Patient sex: M
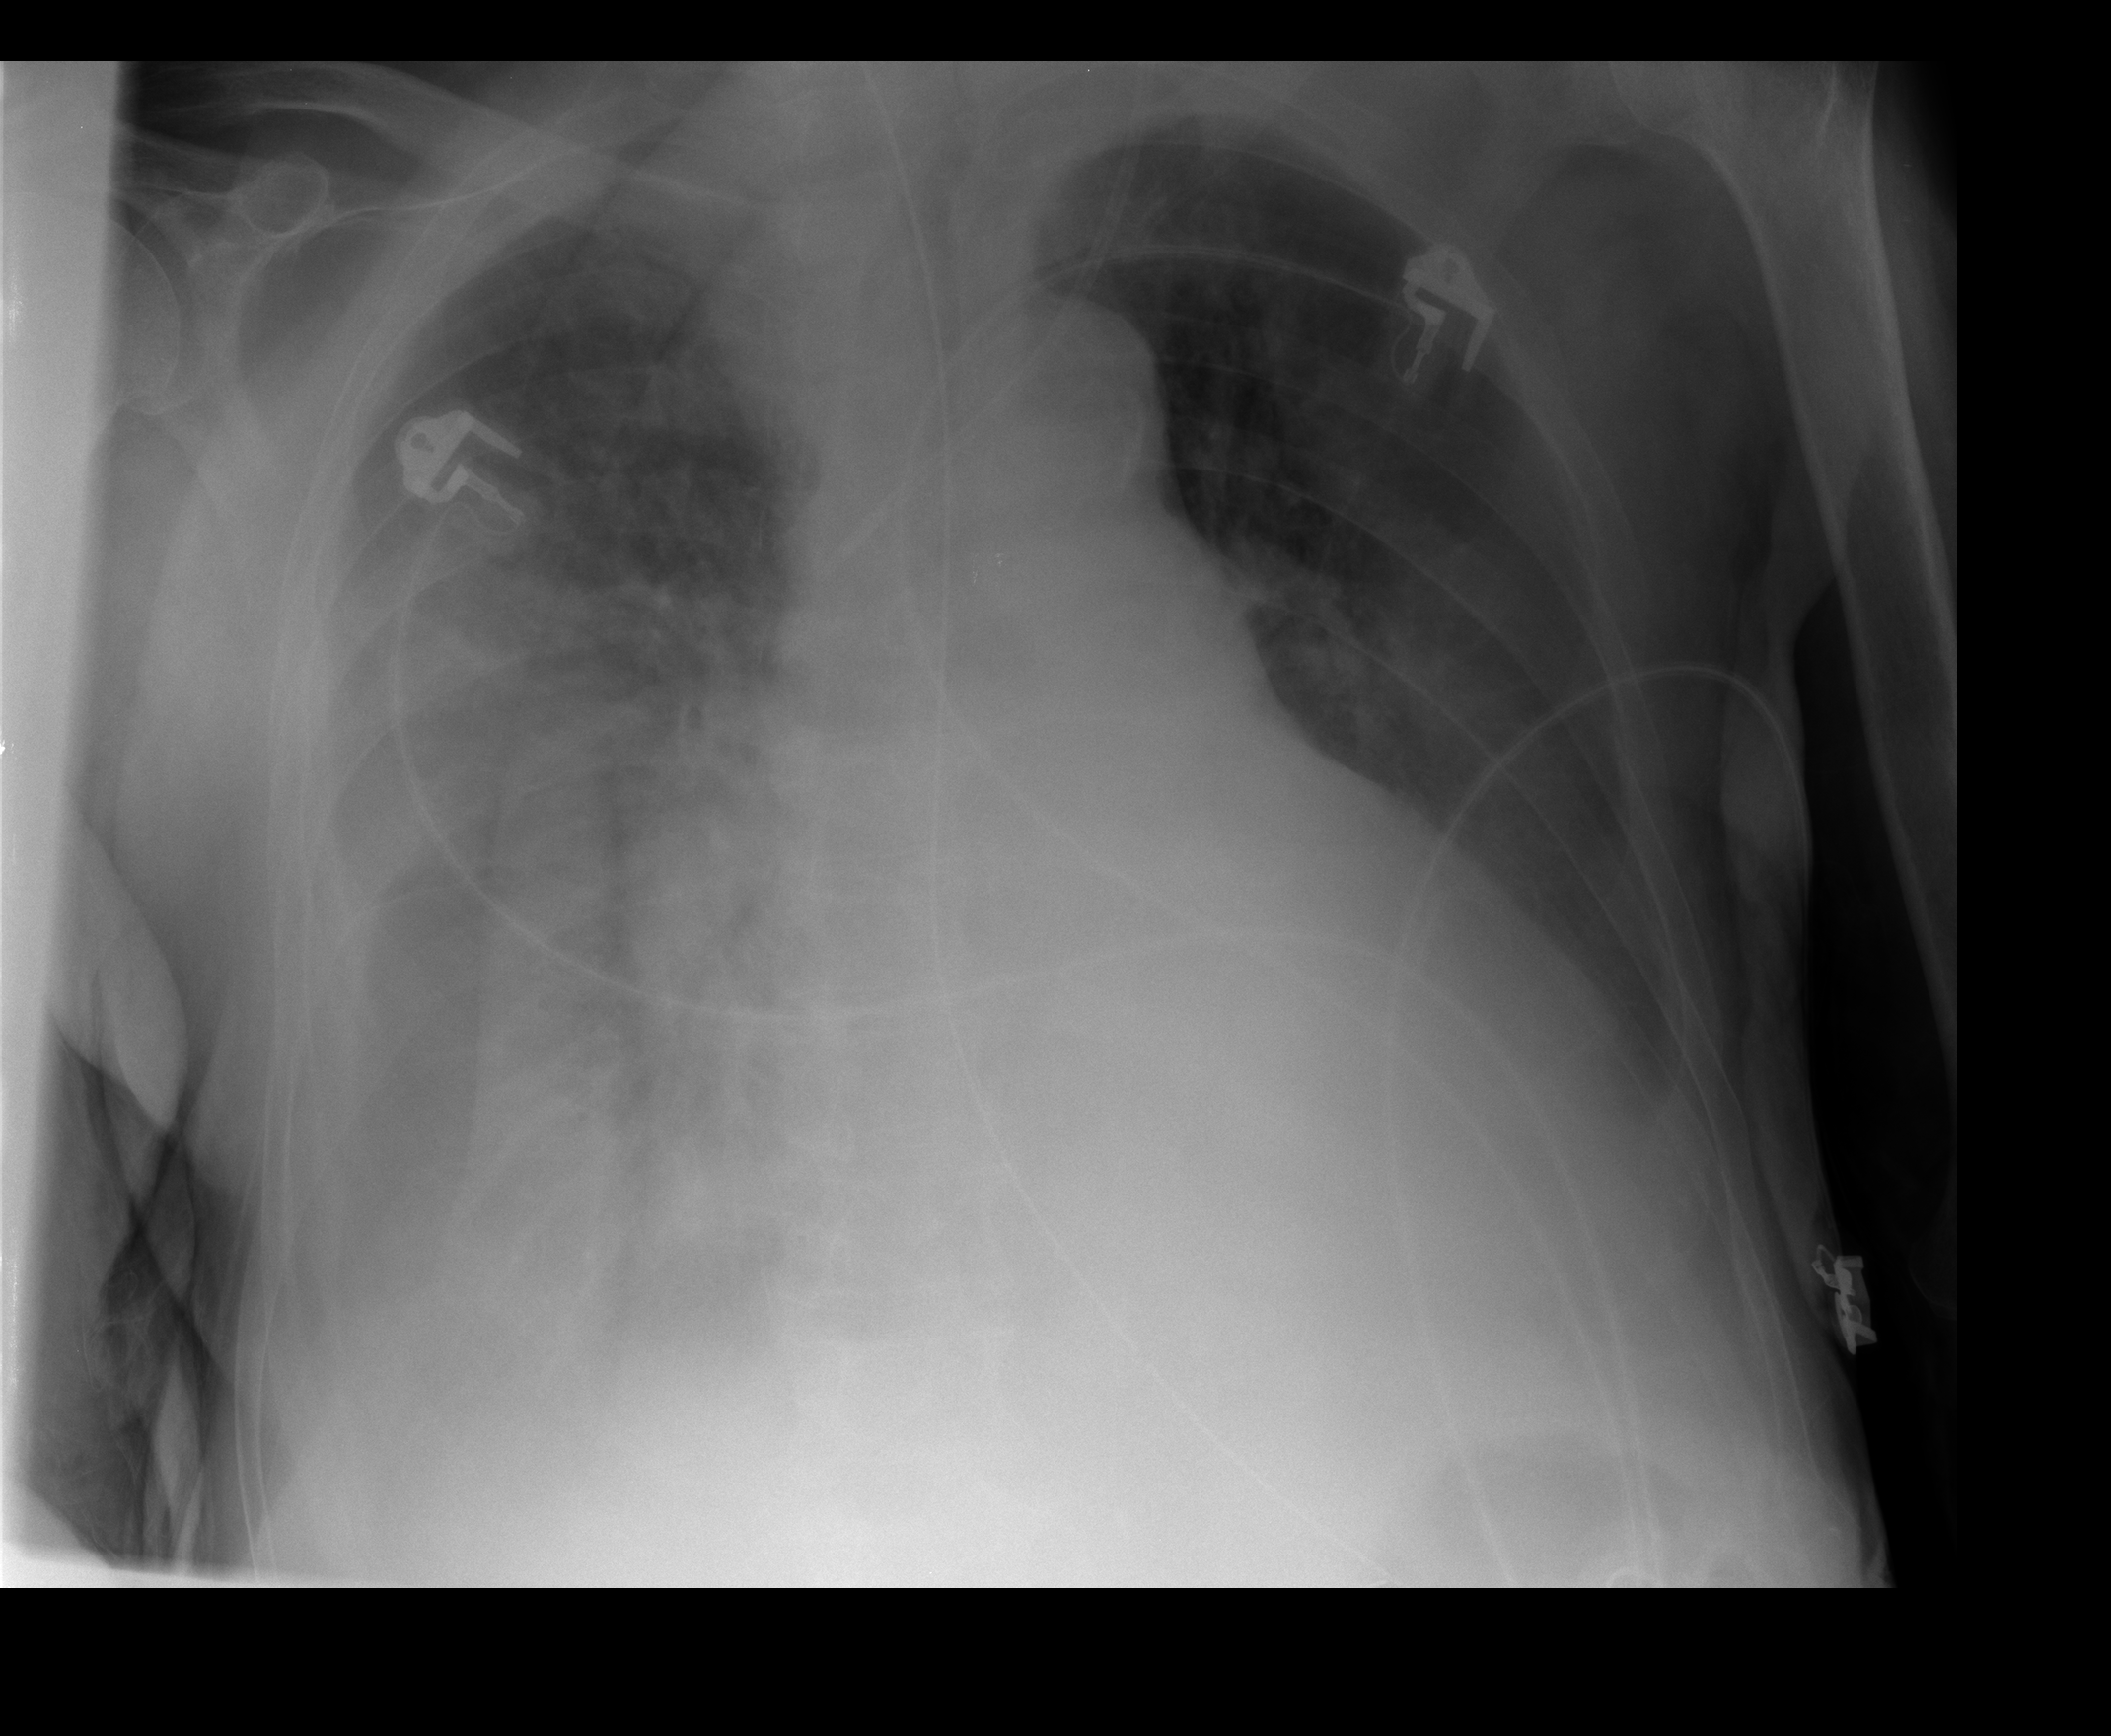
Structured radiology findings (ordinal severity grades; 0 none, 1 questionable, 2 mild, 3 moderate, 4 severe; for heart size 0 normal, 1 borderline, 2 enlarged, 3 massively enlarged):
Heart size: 2
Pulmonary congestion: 2
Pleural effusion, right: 3
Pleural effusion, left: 2
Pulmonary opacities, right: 1
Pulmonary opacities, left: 0
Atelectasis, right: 2
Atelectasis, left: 2